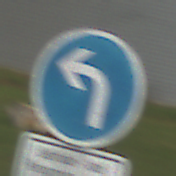
Verkehrszeichen: VorgeschriebeneFahrtrichtungLinks
Zusatzzeichen unten: BesondereFahrzeugeUndTransportgueter9
Umgebung: Outdoor, Suburban
Tageszeit: MorningAfternoon
Wetter: PartlyCloudy
Licht: Natural
Jahreszeit: NotSpecified
Kontrast: HighContrast